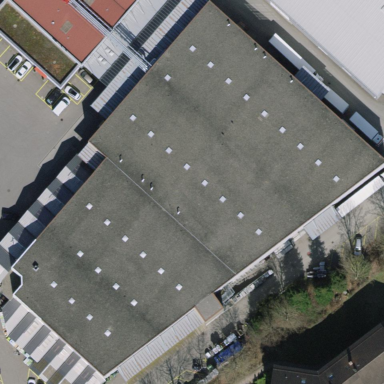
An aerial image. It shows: Retail building.